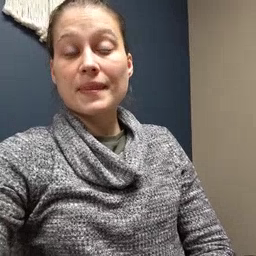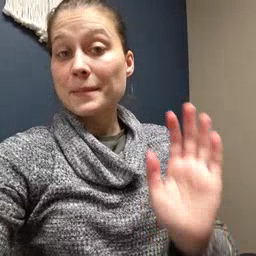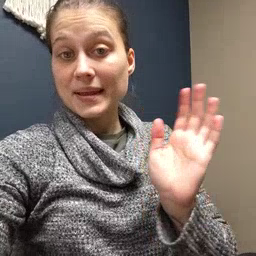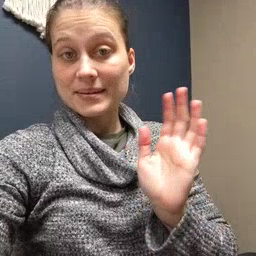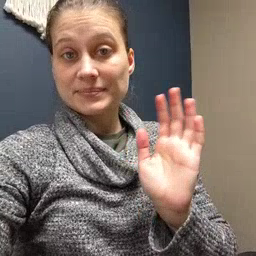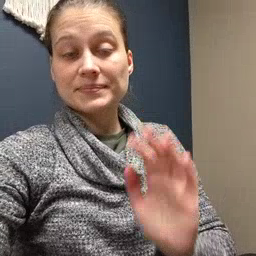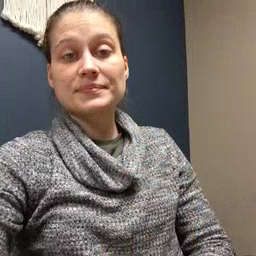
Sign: bye